Question: I'm building irregular time graphs with HighCharts that at the moment look like so:

And I'm wondering if it's possible to create an 'average' line for the three (or possibly more in future) lines.
It would start following the blue line, then go closer to the green line mid-January, etc.
At the moment the code I'm working with looks like:
'''
$('#chart').highcharts({
chart: { type: 'spline' },
title: { text: '' },
xAxis: { type: 'datetime' },
yAxis: {
title: { text: '' }
}
series: [{
name: 'Line 1',
data: [
[Date.UTC(2014,0,16), 173.33],
[Date.UTC(2014,0,23), 163.33],
[Date.UTC(2014,0,30), 137.67],
[Date.UTC(2014,1,6), 176.33],
[Date.UTC(2014,1,13), 178.67],
[Date.UTC(2014,1,27), 167.33],
],
color: 'purple'
},
{
name: 'Line 2',
data: [
[Date.UTC(2014,0,11), 156.33],
[Date.UTC(2014,1,15), 167.67],
],
color: 'green'
},
{
name: 'Line 3',
data: [
[Date.UTC(2014,0,1), 135],
[Date.UTC(2014,0,5), 146.33],
[Date.UTC(2014,0,27), 146.75],
],
color: 'blue'
}]
});
'''
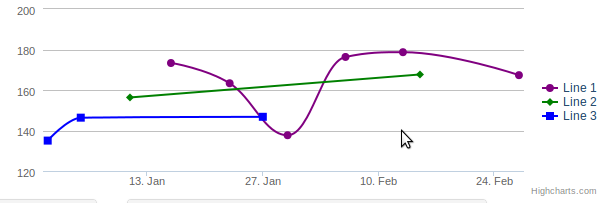
Answer: Based on ideas provided by the answer from Mark, I wrote some code to generate a custom fourth line, using the data from all three lines, and calculating the required value for each point.
My new code is as follows:
'''
line1 = [
[Date.UTC(2014,0,16), 173.33],
[Date.UTC(2014,0,23), 163.33],
[Date.UTC(2014,0,30), 137.67],
[Date.UTC(2014,1,6), 176.33],
[Date.UTC(2014,1,13), 178.67],
[Date.UTC(2014,1,27), 167.33],
];
line2 = [
[Date.UTC(2014,0,11), 156.33],
[Date.UTC(2014,1,15), 167.67],
];
line3 = [
[Date.UTC(2014,0,1), 135],
[Date.UTC(2014,0,5), 146.33],
[Date.UTC(2014,0,27), 146.75],
[Date.UTC(2014,2,2), 168.75]
];
function average(array, index) {
sum = array[0][1];
for(var i = 1; i <= index; i++) {
sum += array[i][1];
}
value = sum / (index + 1);
return parseFloat(value.toFixed(2));
}
// Make a fourth line with all of the data points for the other
// three lines, sorted by date
all_lines = line1.concat(line2).concat(line3);
all_lines.sort(function(a, b) { return a[0] - b[0]});
// Calculate the value for each data point in the fourth line -
// the average of all the values before it
average_line = [];
for(var i = 0; i < all_lines.length; i++) {
average_line.push([all_lines[i][0], average(all_lines, i)])
}
$('#chart').highcharts({
chart: { type: 'spline' },
title: {
text: '',
},
xAxis: {
type: 'datetime'
},
yAxis: {
title: {
text: ''
}
},
legend: {
layout: 'vertical',
align: 'right',
verticalAlign: 'middle',
borderWidth: 0
},
series: [{
name: 'Line 1',
data: line1,
color: 'purple'
},
{
name: 'Line 2',
data: line2,
color: 'green'
},
{
name: 'Line 3',
data: line3,
color: 'blue'
},
{
name: 'Average',
data: average_line,
color: 'red'
}]
});
'''
The graph as it looks now (with one extra data point on the blue line) is: